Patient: sex M, age 64
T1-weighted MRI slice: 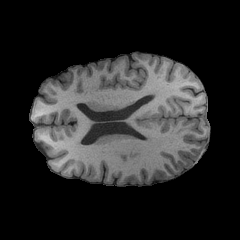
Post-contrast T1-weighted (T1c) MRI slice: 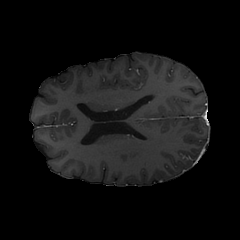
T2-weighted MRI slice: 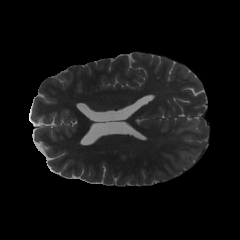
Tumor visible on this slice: yes
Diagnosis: Glioblastoma, IDH-wildtype
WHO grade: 4